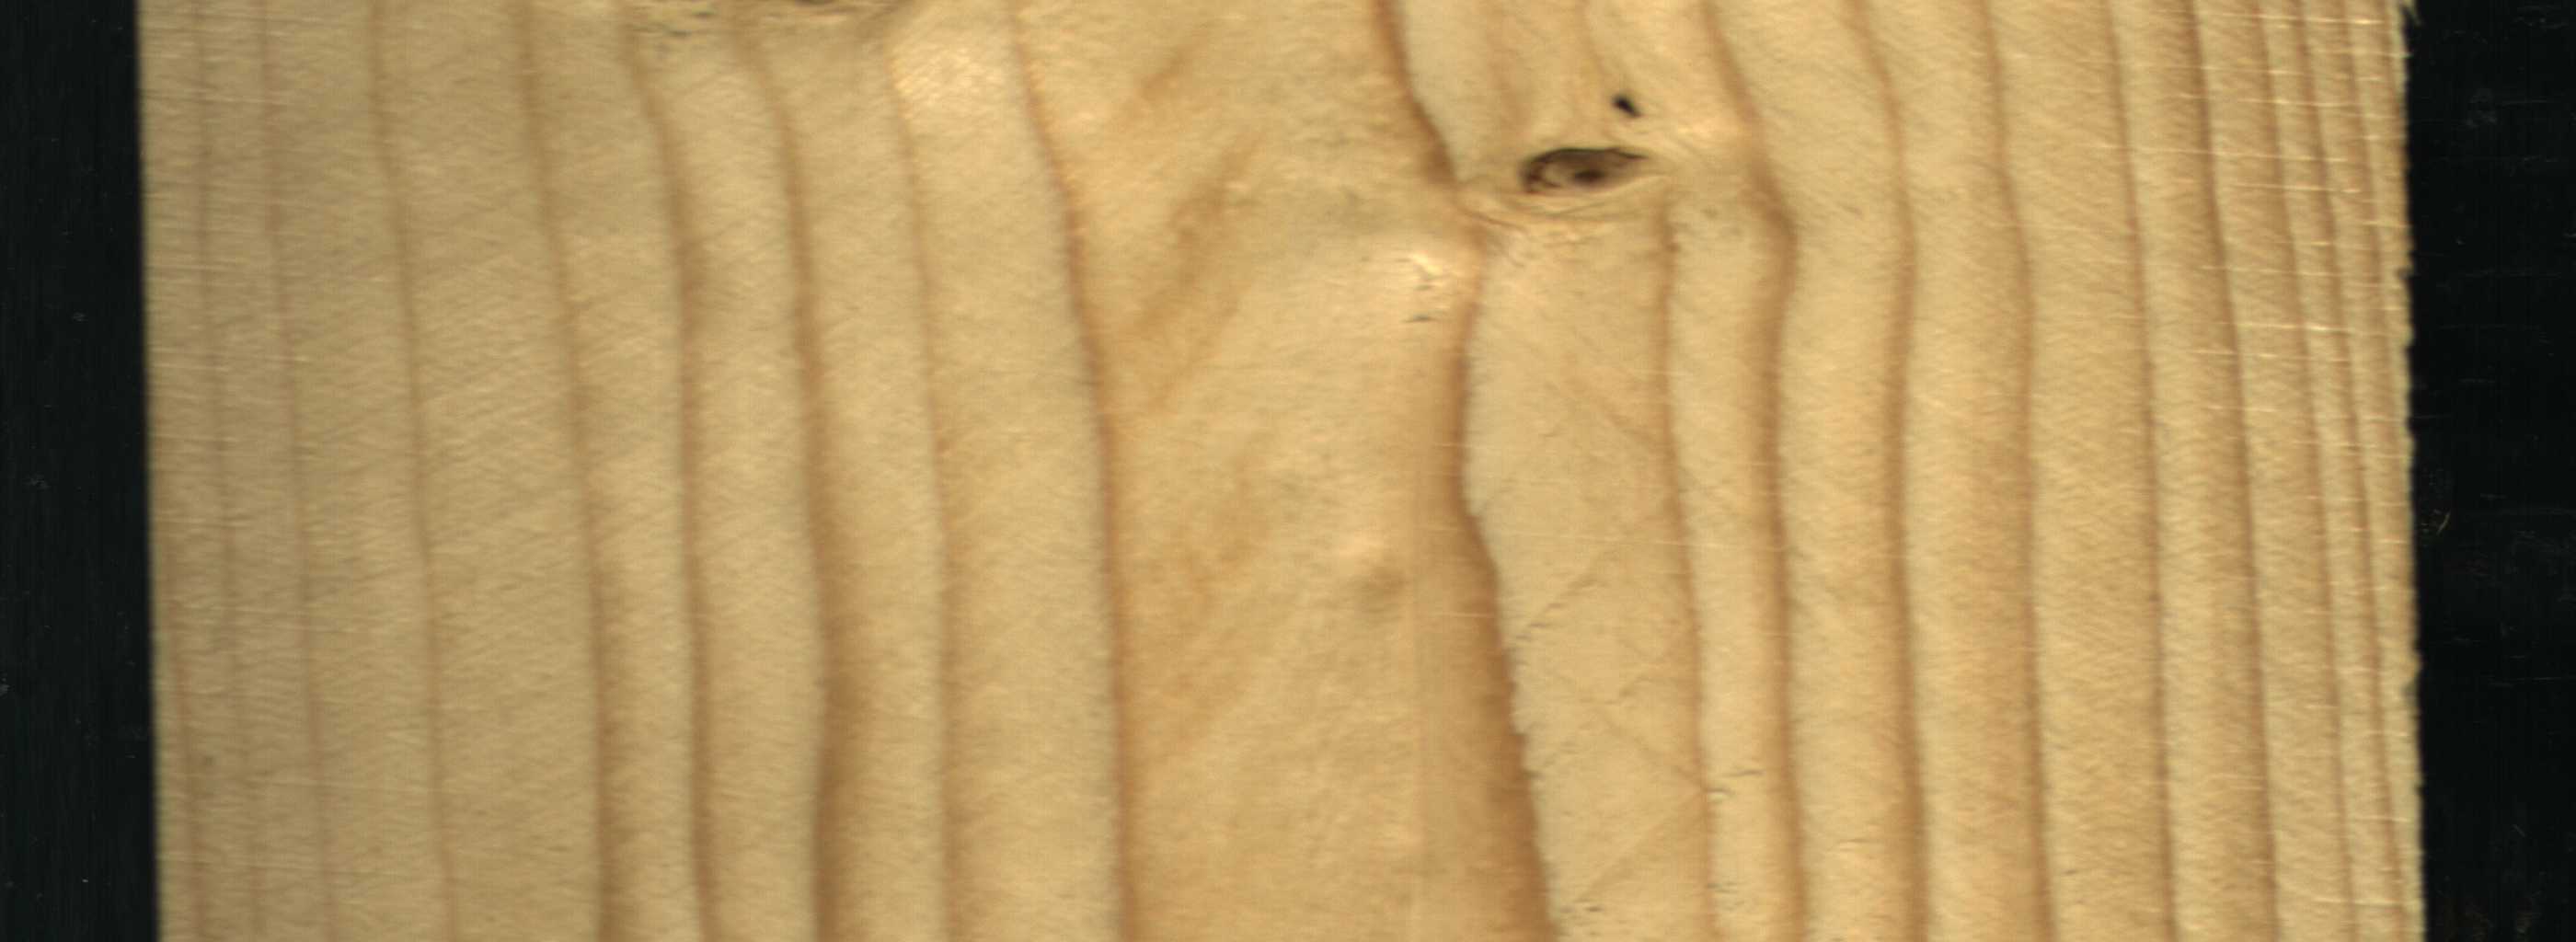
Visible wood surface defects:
resin
Dead_Knot